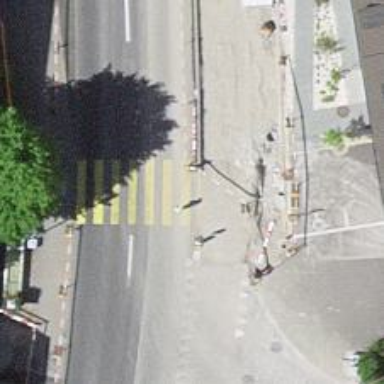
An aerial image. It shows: Crossing with traffic signals.